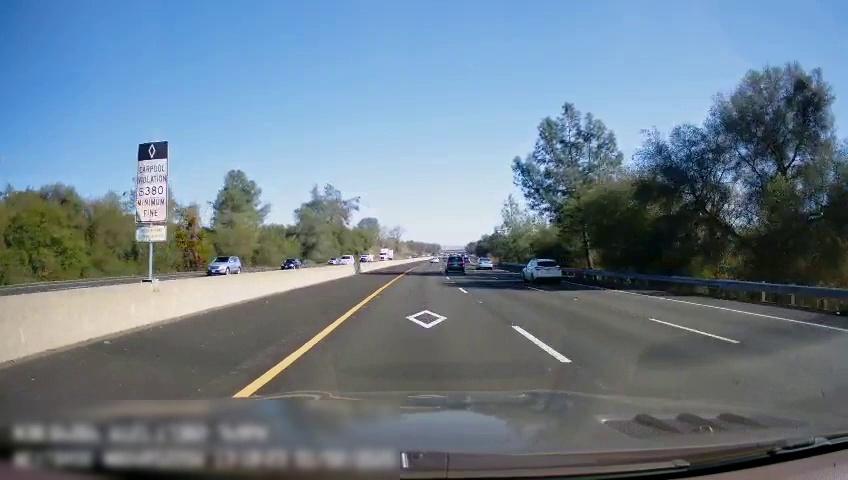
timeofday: Day
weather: Sunny
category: Drivable Space
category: Drivable Space
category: Vehicles | Van
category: Vehicles | Car
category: Vehicles | SUV
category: Vehicles | SUV
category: Vehicles | Truck
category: Vehicles | Truck
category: Vehicles | SUV
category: Vehicles | SUV
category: Vehicles | Car
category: Lanes | Opposite Lane
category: Lanes | Current Lane
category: Lanes | Current Lane
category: Lanes | Alternate Lane
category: Lanes | Alternate Lane
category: Traffic | Signs